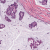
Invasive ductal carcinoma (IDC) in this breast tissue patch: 1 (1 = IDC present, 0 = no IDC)